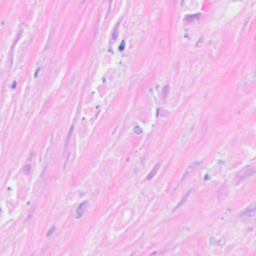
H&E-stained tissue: Breast